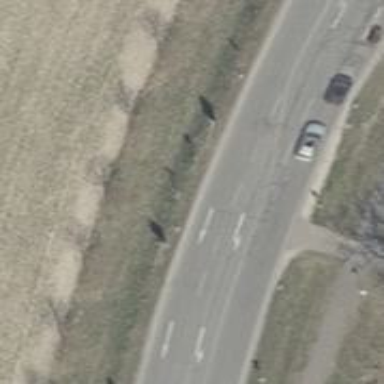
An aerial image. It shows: Tertiary road with asphalt surface and lane markings.